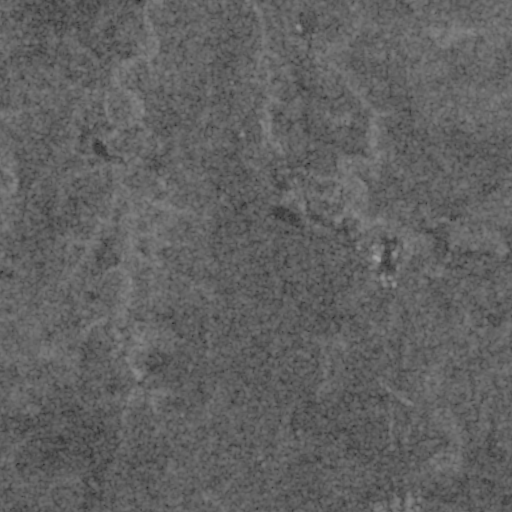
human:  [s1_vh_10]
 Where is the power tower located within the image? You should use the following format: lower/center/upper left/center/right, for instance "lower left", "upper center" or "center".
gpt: The power tower is located in the upper of the image.
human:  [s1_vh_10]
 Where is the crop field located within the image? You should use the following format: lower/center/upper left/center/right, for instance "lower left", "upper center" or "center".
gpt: There is no crop field in the image.

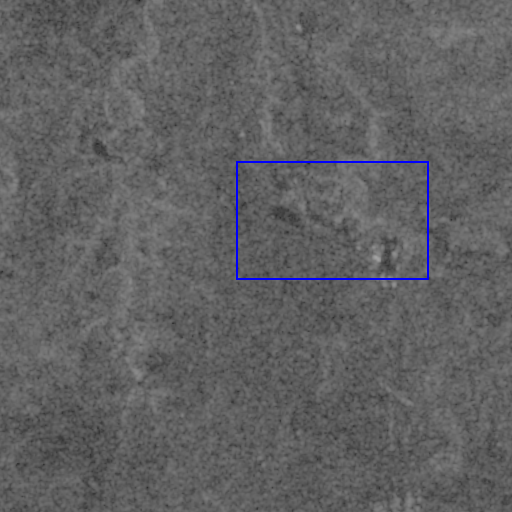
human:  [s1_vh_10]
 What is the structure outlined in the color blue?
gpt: The structure outlined in blue is a quarry.
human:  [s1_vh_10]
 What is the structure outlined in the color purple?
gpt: There is no purple outline.